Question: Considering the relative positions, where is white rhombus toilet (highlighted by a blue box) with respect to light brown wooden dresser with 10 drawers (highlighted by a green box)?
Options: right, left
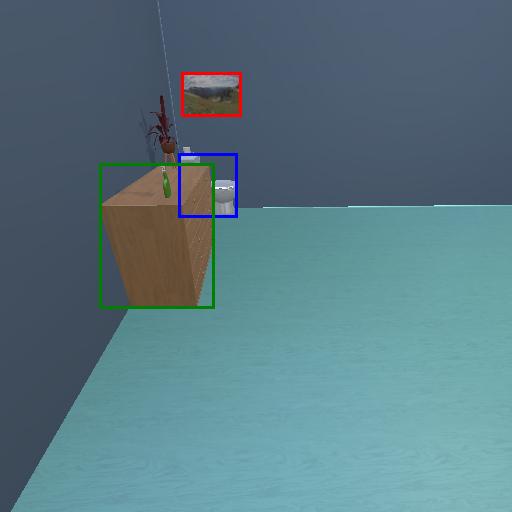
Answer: right